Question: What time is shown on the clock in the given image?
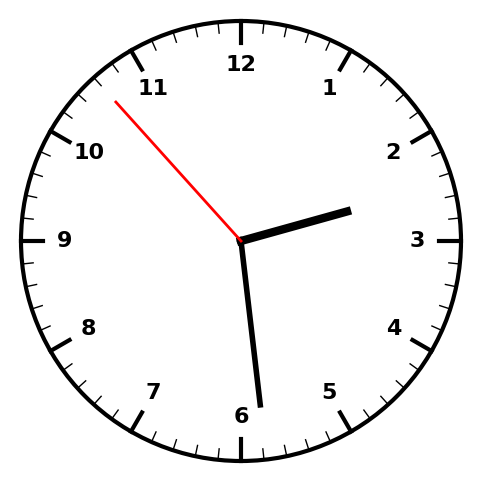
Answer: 02:28:53